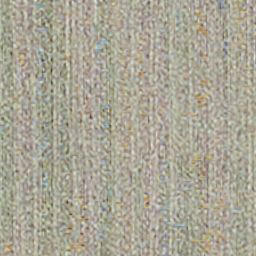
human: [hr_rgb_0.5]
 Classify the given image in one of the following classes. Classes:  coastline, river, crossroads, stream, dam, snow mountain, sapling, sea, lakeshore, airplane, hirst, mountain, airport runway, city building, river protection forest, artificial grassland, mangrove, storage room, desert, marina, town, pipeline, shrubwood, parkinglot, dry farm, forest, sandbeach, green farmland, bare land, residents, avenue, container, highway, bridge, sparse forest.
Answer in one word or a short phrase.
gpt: dry farm